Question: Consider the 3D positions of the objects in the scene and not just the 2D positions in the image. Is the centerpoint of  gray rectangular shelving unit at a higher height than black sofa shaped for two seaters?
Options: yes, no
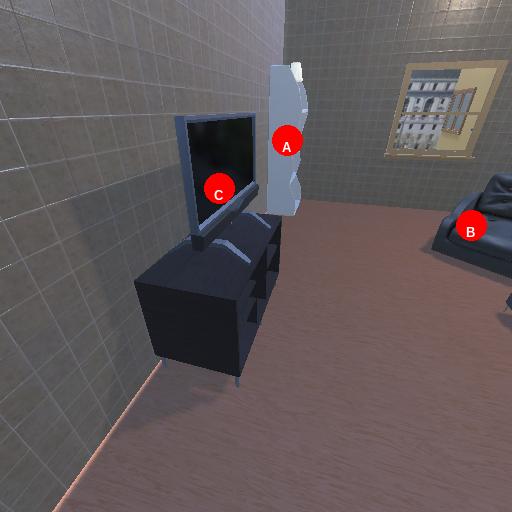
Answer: yes